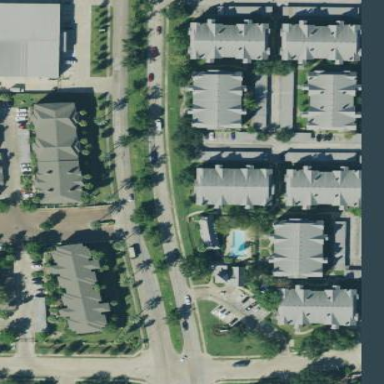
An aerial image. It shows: Residential area with apartments.